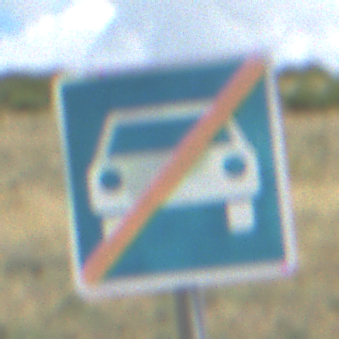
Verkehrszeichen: EndeKraftfahrstrasse
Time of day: Midday
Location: Outdoor (Nature)
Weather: PartlyCloudy
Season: NotSpecified
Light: Natural